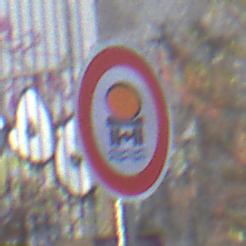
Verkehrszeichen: VerbotFahrzeugeWassergefaehrdenderLadung
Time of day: MorningAfternoon
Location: Outdoor (Urban)
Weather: PartlyCloudy
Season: NotSpecified
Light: Natural